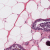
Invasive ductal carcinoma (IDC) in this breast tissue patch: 0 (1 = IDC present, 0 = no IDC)